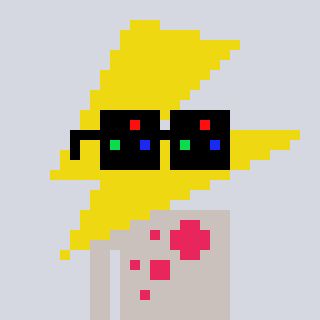
a pixel art character with square black sunglasses, a lightning bolt-shaped head and a foggrey-colored body on a cool background